Interaction volume radius: 5 \u00c5
Interaction volume height: 45 \u00c5
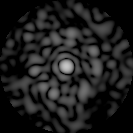
Disorder parameter: 0.866